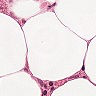
Metastatic tissue present: no